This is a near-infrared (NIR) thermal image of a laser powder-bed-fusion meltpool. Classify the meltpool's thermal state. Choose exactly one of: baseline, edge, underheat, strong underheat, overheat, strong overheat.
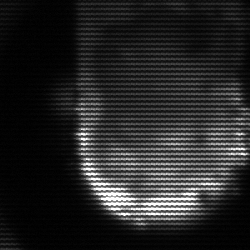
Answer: baseline